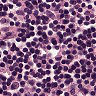
Metastatic tissue present: no